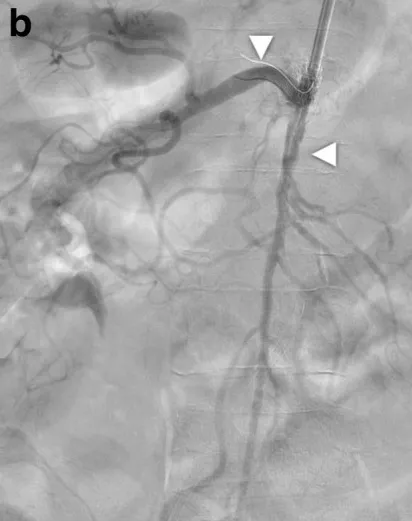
The final angiography showed satisfactory circulation to the SMA and the common hepatic artery (b).
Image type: radiology (x_ray)